Question: Okay, so I wanted to have a UISearchbar with a UIButton on the left hand side and from searching around I found that the best way of doing this is to add both items to a UIToolbar and then add that to the header view of the tableview. So I got that part down, no problems there, but then I also wanted to have the Cancel button show up on the Toolbar as well when the users starts typing, so again I search around and find that in order to get that to work the UISearchbar needs to be nested in a UIView and that's where my problem is occuring. I don't know if it's due to the order of how I'm adding items or due to the order in which I'm adding the items but the background color of either the view or something else is interfering with the background color of the Toolbar. If you look at the screenshot below the background color of the UIToolBar (just using the darkGrayColor for it) is showing up correctly but then the SearchBar has a darker color to it. I've tried setting the holding view's background to clearColor and even tried setting the SearchBar's background color to clear as well but so far I can't seem to get the UISearchBar to match the UIBarButton that I have. Below is the code that I have for setting up the SearchBar/ToolBar

'''
-(UIView *)tableView:(UITableView *)tableView viewForHeaderInSection:(NSInteger)section {
if (section == 0) {
//Create the SearchBar
UISearchBar *searchBar = [[UISearchBar alloc] initWithFrame:CGRectMake(0, 0, 280, 44)];
searchBar.placeholder = @"Search for Client";
searchBar.delegate = self;
searchBar.tag = kSearchBarTag;
//Create view to wrap search bar in
UIView *barWrapper = [UIView new];
barWrapper.frame = searchBar.bounds;
barWrapper.backgroundColor = [UIColor clearColor];
[barWrapper addSubview:searchBar];
UIBarButtonItem *searchBarButtonItem = [[UIBarButtonItem alloc] initWithCustomView:searchBar];
//Create the Sort Button
UIBarButtonItem *sortButton = [UIBarButtonItem new];
[sortButton setImage:[UIImage imageNamed:iconSort]];
[sortButton setTarget:self];
[sortButton setAction:@selector(SortButtonPressed:)];
//Create the ToolBar
UIToolbar *searchToolbar = [[UIToolbar alloc]initWithFrame:CGRectMake(0,0,tableView.bounds.size.width,44)];
searchToolbar.backgroundColor = [UIColor darkGrayColor];
[searchToolbar setItems:[NSArray arrayWithObjects:sortButton,searchBarButtonItem, nil] animated:YES];
return searchToolbar;
}
return nil;
}
#pragma mark - SearchBar Delegate
-(BOOL)searchBarShouldBeginEditing:(UISearchBar *)searchBar {
searchBar.showsCancelButton = YES;
return TRUE;
}
-(void)searchBarCancelButtonClicked:(UISearchBar *)searchBar {
searchBar.showsCancelButton = NO;
[searchBar resignFirstResponder];
}
'''
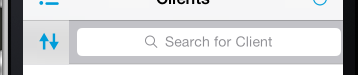
Answer: Set the search style to minimal, and the grey background will disappear.
Open attributes inspector and select minimal

'''
searchBar.barStyle = UISearchBarStyleMinimal;
'''